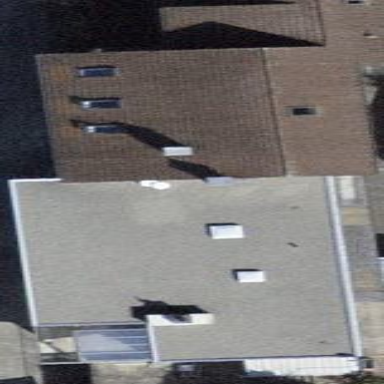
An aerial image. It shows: Building with tiled roof.